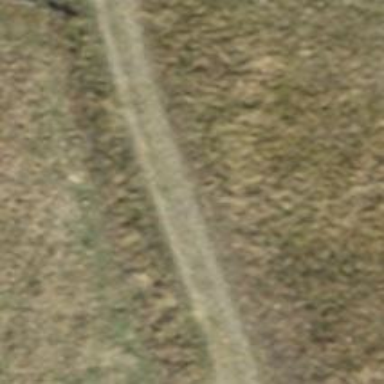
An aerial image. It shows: Unpaved path with grade4 tracktype.